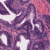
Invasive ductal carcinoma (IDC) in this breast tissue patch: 0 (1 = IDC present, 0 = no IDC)